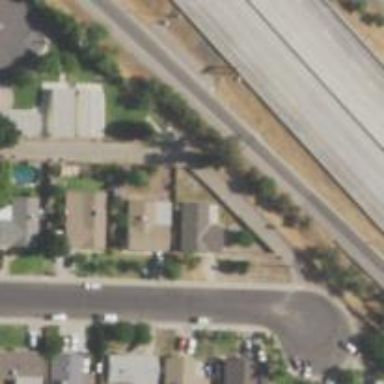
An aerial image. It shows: Alley classified as service road.